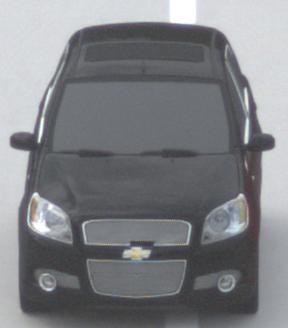
Make: Chevrolet
Model: Aveo 1.2
Detailed model: Aveo
Model produced from: 2008/06
Model produced until: 2011/01
Doors: 3
Color: black
Road condition: dry road
Daytime: morning or afternoon
Contrast: low contrast